Interaction volume radius: 5 \u00c5
Interaction volume height: 10 \u00c5
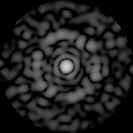
Disorder parameter: 0.86